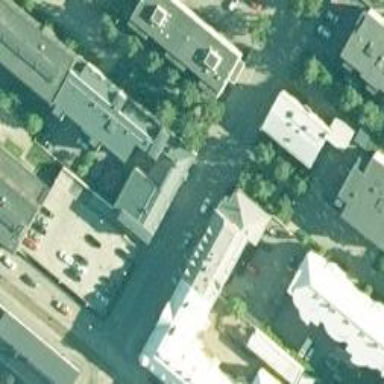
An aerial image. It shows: Living street.